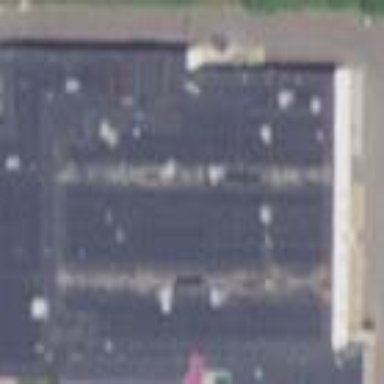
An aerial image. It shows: Fitness center building.